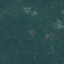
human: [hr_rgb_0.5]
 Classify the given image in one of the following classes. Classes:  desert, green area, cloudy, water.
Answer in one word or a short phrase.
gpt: green area